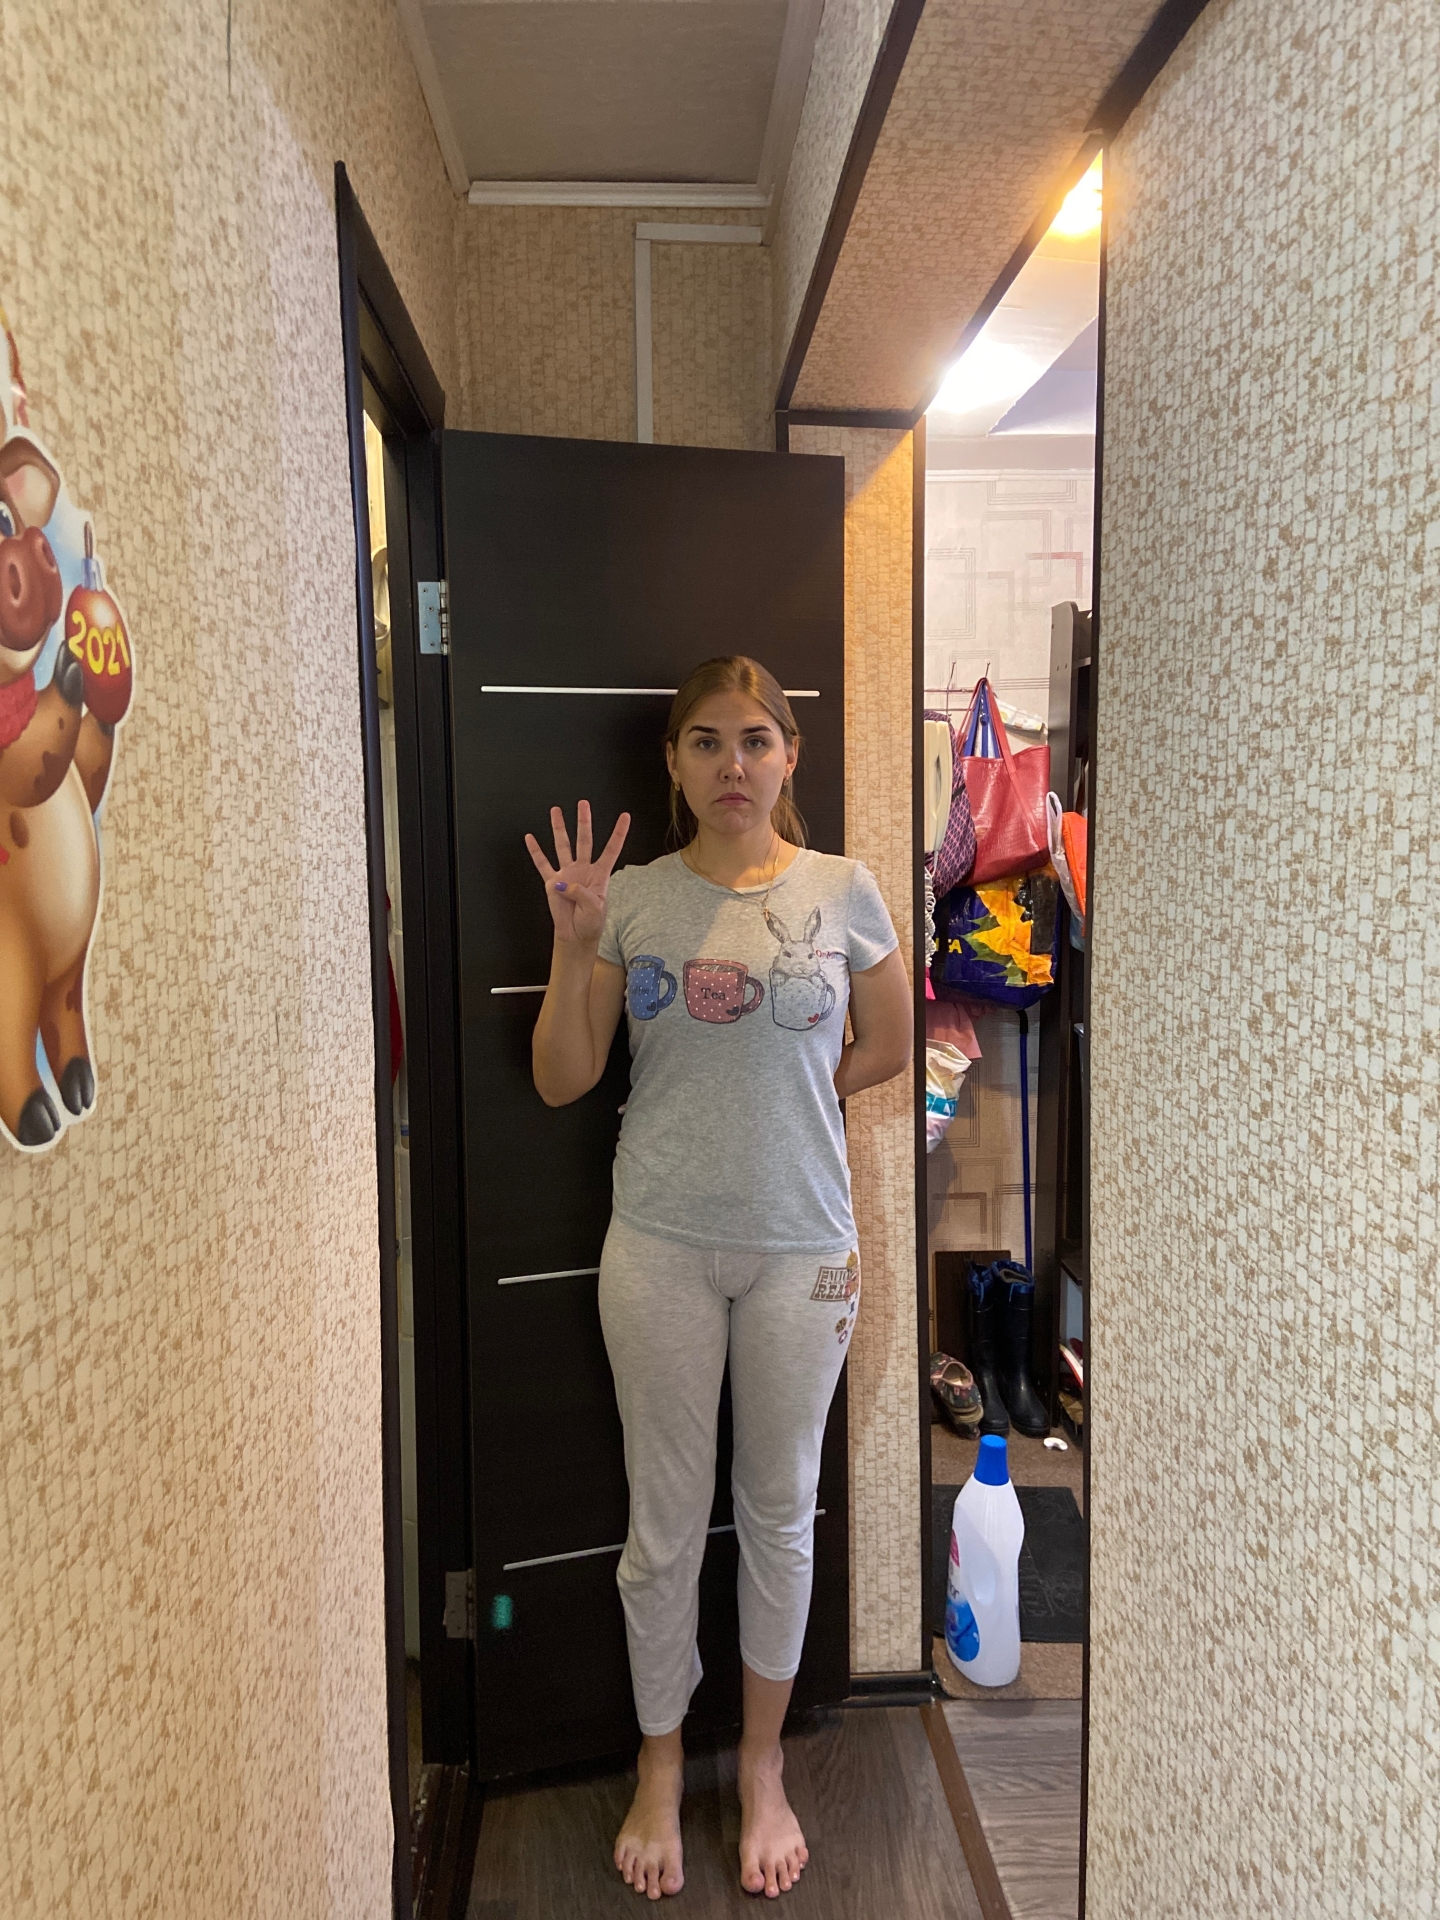
Label: clear